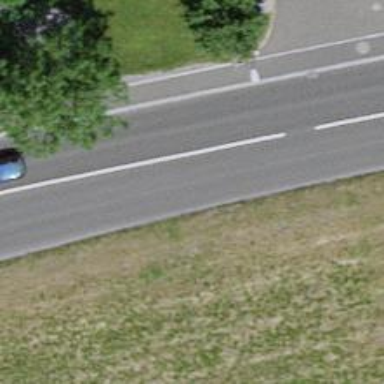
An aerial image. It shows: Bus stop with designated stop position for public transport.